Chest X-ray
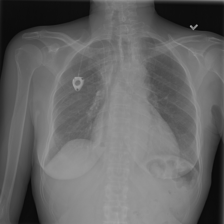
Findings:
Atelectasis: negative
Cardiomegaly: negative
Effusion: negative
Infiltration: negative
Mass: negative
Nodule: negative
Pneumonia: negative
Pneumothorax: negative
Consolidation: negative
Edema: negative
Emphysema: negative
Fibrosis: negative
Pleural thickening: positive
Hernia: negative